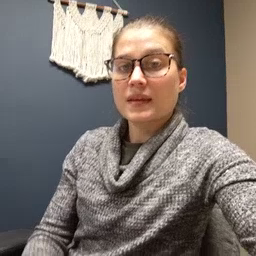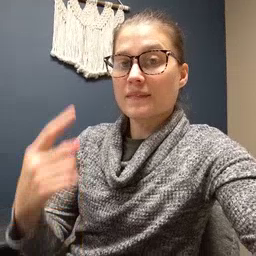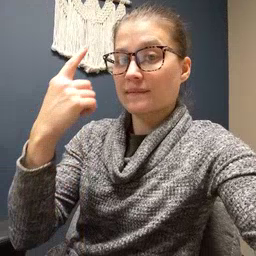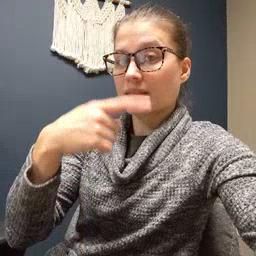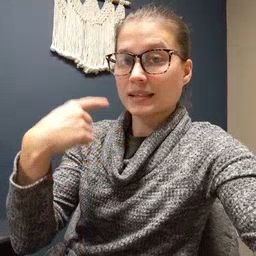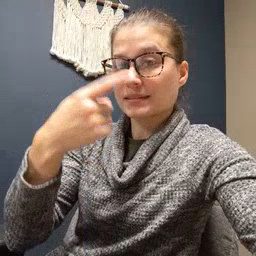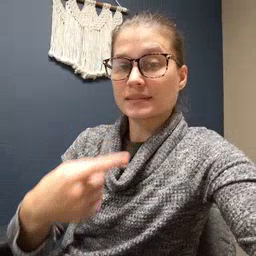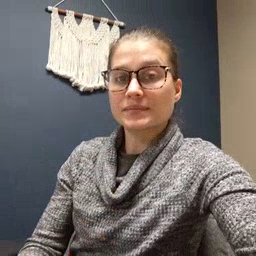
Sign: face